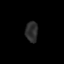
Tissue: prostate
Cell type: Endothelial cells
Senescence score: 0.73
Nuclear area (px): 247
Mean DAPI intensity: 44.194